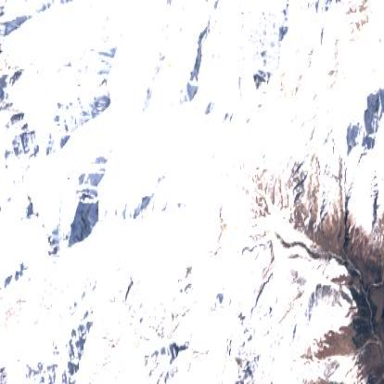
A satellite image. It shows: Majestic glacier in the distance.